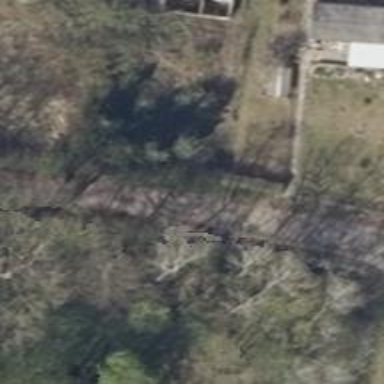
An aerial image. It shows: Abandoned railway.